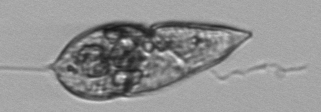
Label: Gyrodinium